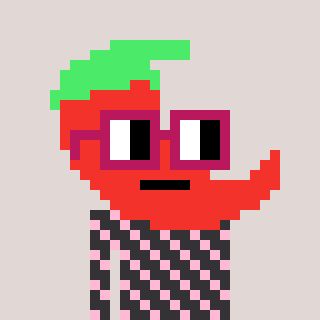
a pixel art character with square dark red glasses, a chilli-shaped head and a grayscale-colored body on a warm background